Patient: sex M, age 67
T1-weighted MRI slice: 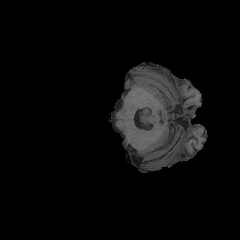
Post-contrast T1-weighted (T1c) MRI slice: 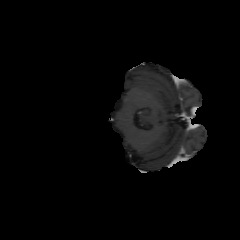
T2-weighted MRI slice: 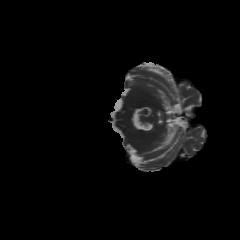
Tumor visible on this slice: no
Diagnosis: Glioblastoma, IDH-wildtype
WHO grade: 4